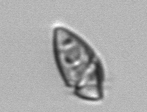
Label: Katodinium_or_Torodinium